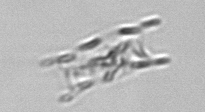
Label: Eucampia